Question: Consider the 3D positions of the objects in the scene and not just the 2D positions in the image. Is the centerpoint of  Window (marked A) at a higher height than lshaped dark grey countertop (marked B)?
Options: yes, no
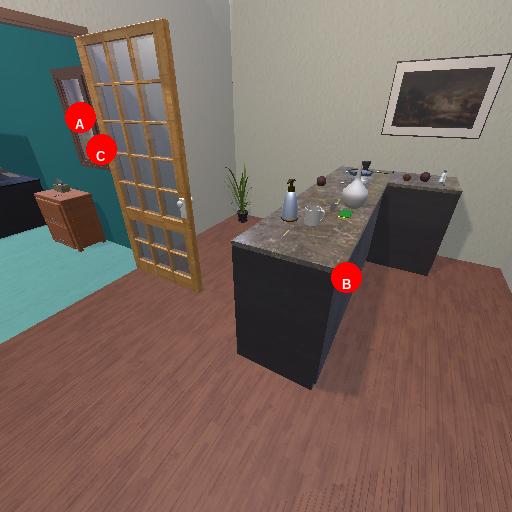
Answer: yes